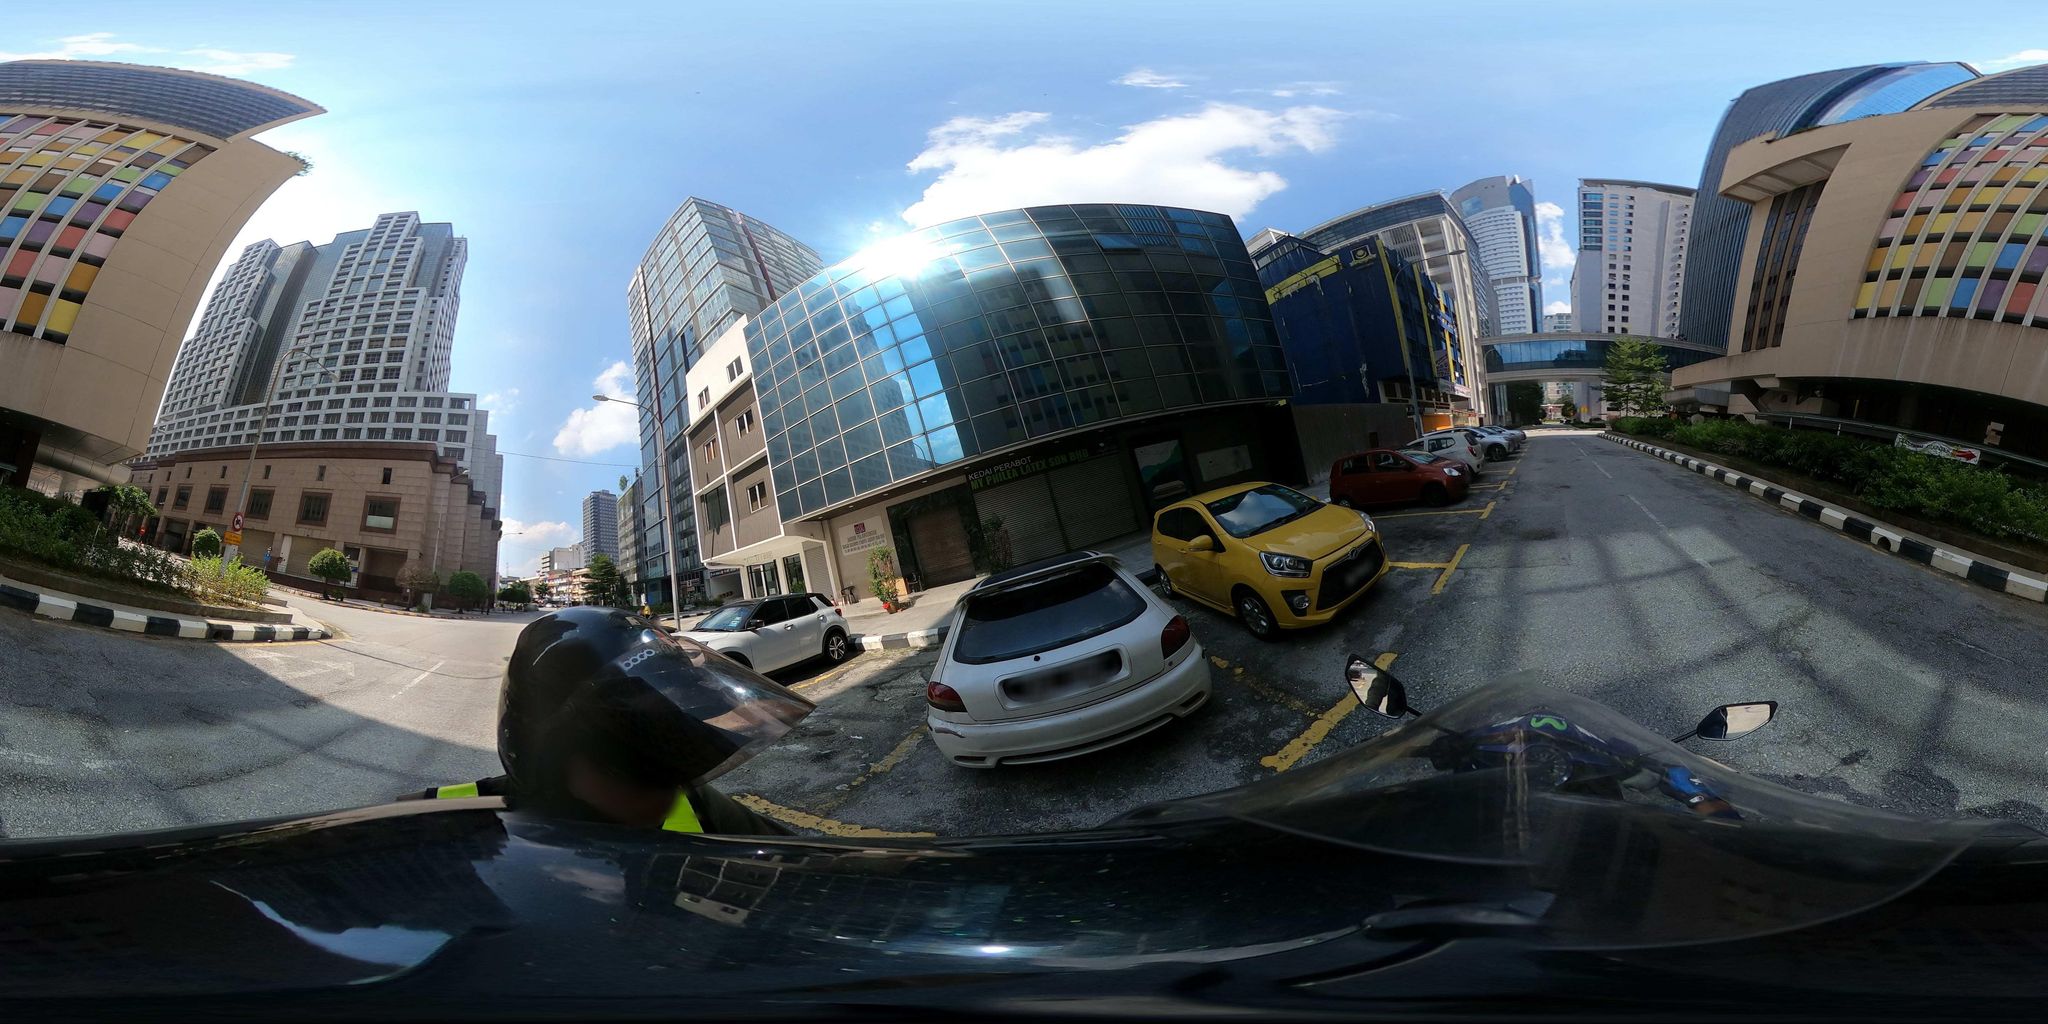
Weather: clear
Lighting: day
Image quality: good
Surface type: cycling surface
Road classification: service, footway
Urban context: urban centre
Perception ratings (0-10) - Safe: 2.03, Lively: 3.49, Beautiful: 4.46, Boring: 1.47, Depressing: 4.15, Wealthy: 4.97